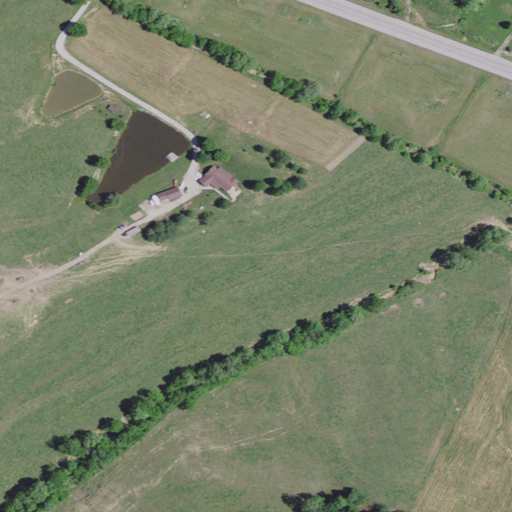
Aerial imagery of valley in Kentucky named Meenach Hollow containing pasture, low intensity development, mixed forest, medium intensity development, and open water